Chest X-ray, AP view. Patient: 52 years old, sex M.
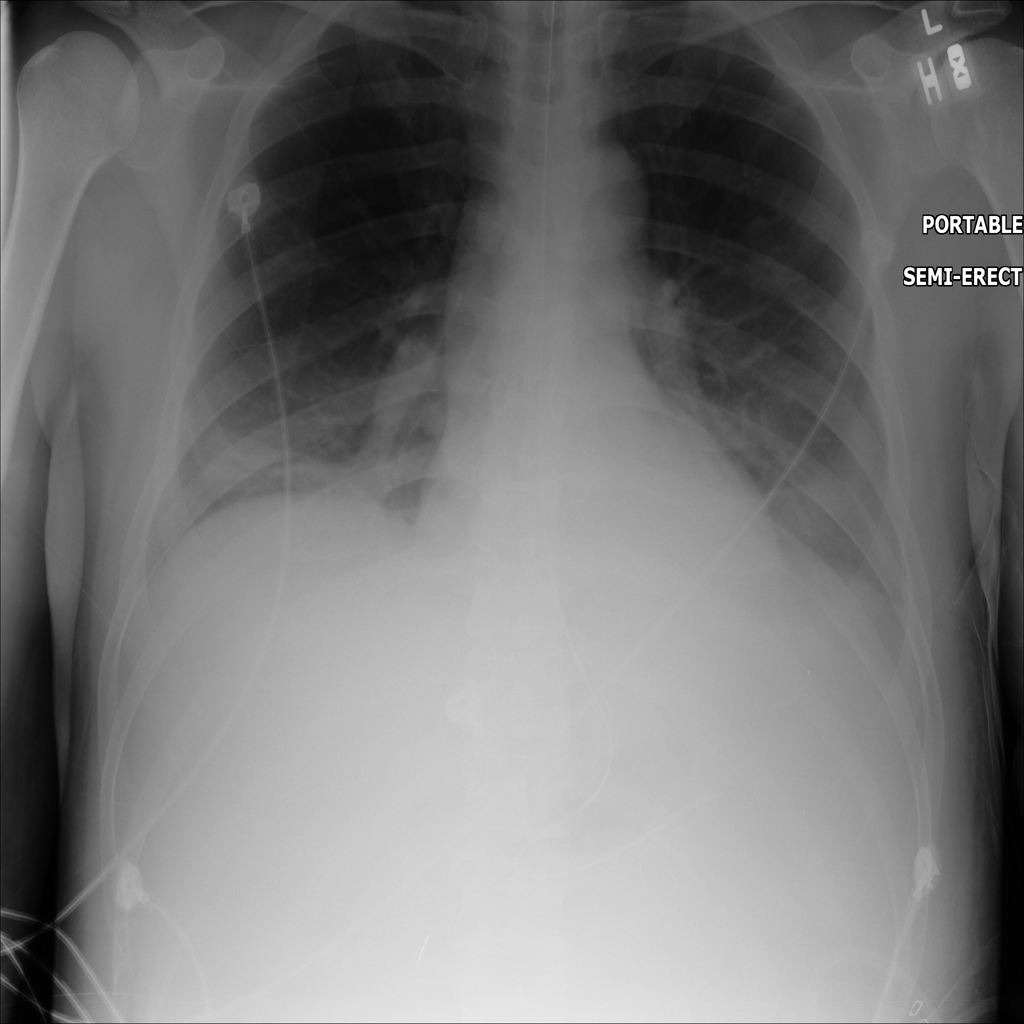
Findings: Atelectasis, Infiltration